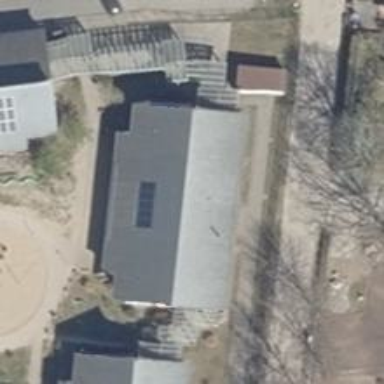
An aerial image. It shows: Kindergarten.